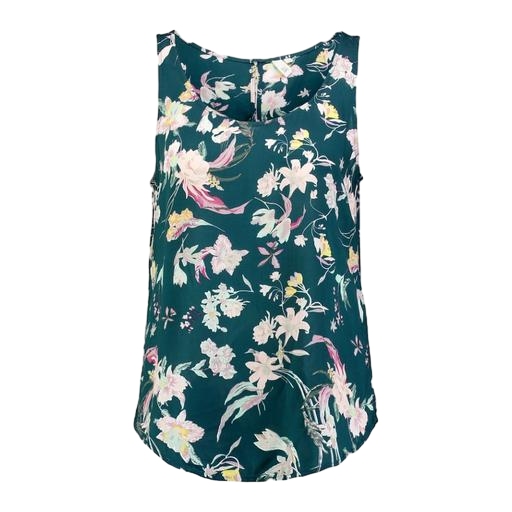
green sleeveless floral-print shirt, multicolor floral-print t-shirt only macy, green ray floral-printed blouse, white background